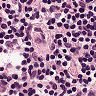
Metastatic tissue present: no